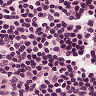
Metastatic tissue present: no